Question: I know how to convert an entity set, relationship, etc. into the relational model but what i wonder is that what should we do when an entire diagram is given? How do we convert it? Do we create a separate table for each relationship, and for each entity set? For example, if we are given the following ER diagram:

My solution to this is like the following:
'''
//this part includes the purchaser relationship and policies entity set
CREATE TABLE Policies (
policyid INTEGER,
cost REAL,
ssn CHAR(11) NOT NULL,
PRIMARY KEY (policyid).
FOREIGN KEY (ssn) REFERENCES Employees,
ON DELETE CASCADE)
//this part includes the dependents weak entity set and beneficiary relationship
CREATE TABLE Dependents (
pname CHAR(20),
age INTEGER,
policyid INTEGER,
PRIMARY KEY (pname, policyid).
FOREIGN KEY (policyid) REFERENCES Policies,
ON DELETE CASCADE)
//This part includes Employees entity set
CREATE TABLE Employees(
ssn Char(11),
name char (20),
lot INTEGER,
PRIMARY KEY (ssn) )
'''
My questions are:
'''
1)Is my conversion true?
2)What are the steps for converting a complete diagram into relational model.
Here are the steps that i follow, is it true?
-I first look whether there are any weak entities or key constraints. If there
are one of them, then i create a single table for this entity set and the related
relationship. (Dependents with beneficiary, and policies with purchaser in my case)
-I create a separate table for the entity sets, which do not have any participation
or key constraints. (Employees in my case)
-If there are relationships with no constraints, I create separate table for them.
-So, in conclusion, every relationship and entity set in the diagram are included
in a table.
'''
If my steps are not true or there is something i am missing, please can you write the steps for conversion? Also, what do we do if there is only participation constraint for a relationship, but no key constraint? Do we again create a single table for the related entity set and relationship?
I appreciate any help, i am new to databases and trying to learn this conversion.
Thank you
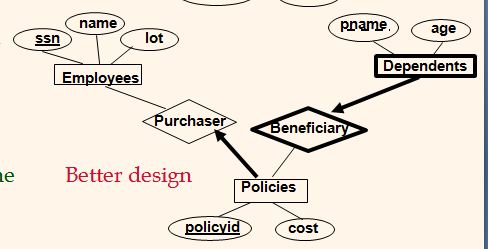
Answer: Hi @bigO I think it is safe to say that your conversion is true and the steps that you have followed are correct. However from an implementation point of view, there may be room for improvement. What you have implemented is more of a logical model than a physical model
It is common practice to add a Surrogate Instance Identifier to a physical table, this is a general requirement for most persistence engines, and as pointed out by @Pieter Geerkens, aids database efficiency. The value of the instance id for example EmployeeId (INT) would be automatically generated by the database on insert. This would also help with the issue that @Pieter Geerkens has pointed out with the SSN. Add the Id as the first column of all your tables, I follow a convention of Id. Make your current primary keys into secondary keys ( the natural key).
Adding the Ids then makes it necessary to implement a DependentPolicy intersection table
'''
DependentPolicyId, (PK)
PolicyId,
DependentId
'''
You may then need to consider as to what is natural key of the Dependent table.
I notice that you have age as an attribute, you should consider whether this the age at the time the policy is created or the actual age of the dependent, I which case you should be using date of birth.
Other ornamentations you could consider are creation and modified dates.
I also generally favor using the singular for a table ie Employee not Employees.
Welcome to the world of data modeling and design.